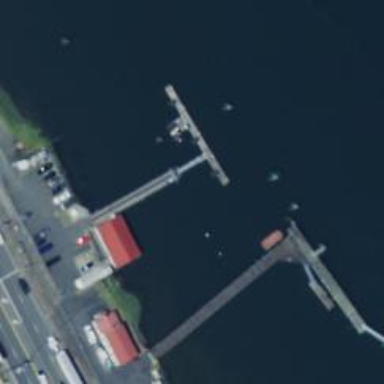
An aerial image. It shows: Man-made pier.